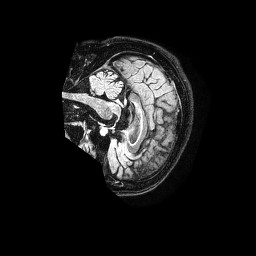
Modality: FLAIR
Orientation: sagittal
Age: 57
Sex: male
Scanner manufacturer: philips
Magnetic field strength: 1.5 T
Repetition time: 4.8 s
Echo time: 0.3 s